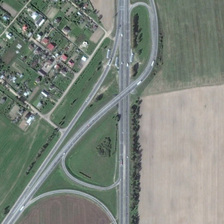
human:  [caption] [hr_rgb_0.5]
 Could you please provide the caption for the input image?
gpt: some scattered buildings and two pieces of meadows are near a viaduct .

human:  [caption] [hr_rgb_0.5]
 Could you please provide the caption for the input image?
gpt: some scattered buildings and two pieces of meadows are near a viaduct .

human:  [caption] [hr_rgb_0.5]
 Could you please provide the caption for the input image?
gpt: some scattered buildings and two pieces of meadows are near a viaduct .

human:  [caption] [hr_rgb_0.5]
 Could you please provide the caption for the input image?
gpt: some scattered buildings and two pieces of meadows are near a viaduct .

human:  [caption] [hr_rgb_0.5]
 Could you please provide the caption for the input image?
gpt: some scattered buildings and two pieces of meadows are near a viaduct .